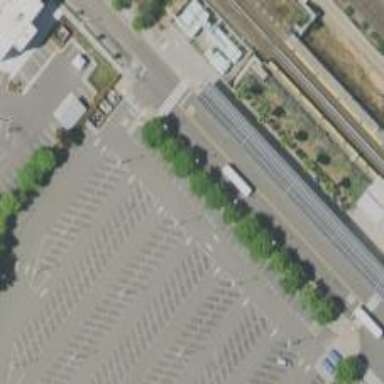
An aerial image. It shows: Parking space.